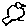
Label: bird